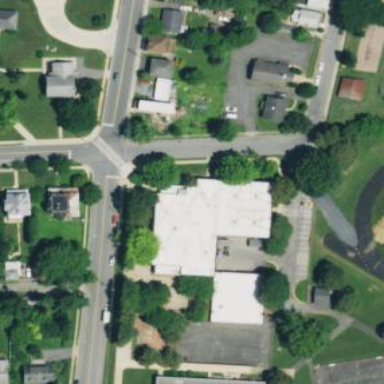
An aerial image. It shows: School building.